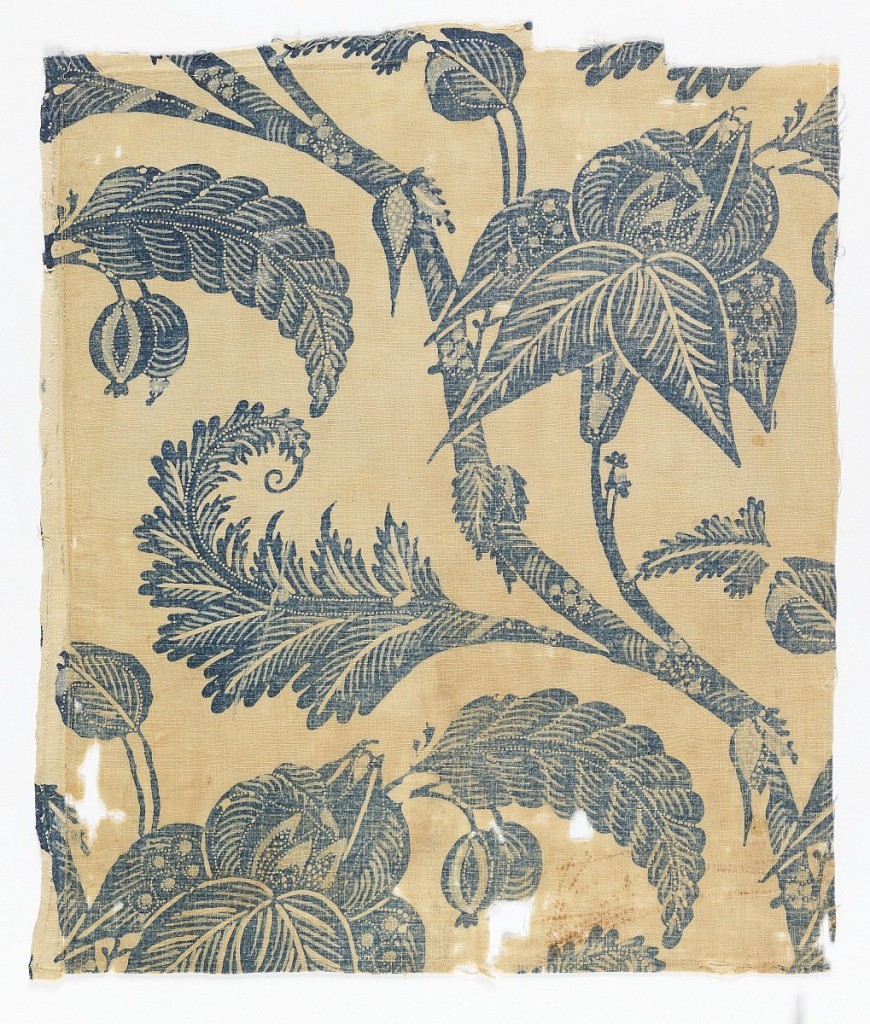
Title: Textile
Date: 1700–1750
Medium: cotton Technique: resist printed on plain weave
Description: Fragment in two shades of blue on a white ground. Design of undulating branches with large cup-shaped blossoms and curling leaves with pendant fruit. Much use of fine lines and dots to enhance design.